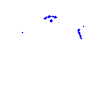
Particle: proton